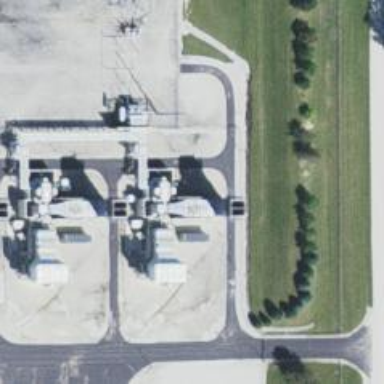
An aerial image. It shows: Gas turbine power generator.